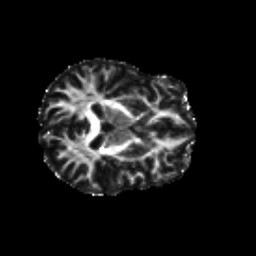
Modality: FA
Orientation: axial
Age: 42
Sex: female
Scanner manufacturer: siemens
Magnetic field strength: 3 T
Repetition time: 8.6 s
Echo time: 0.095 s